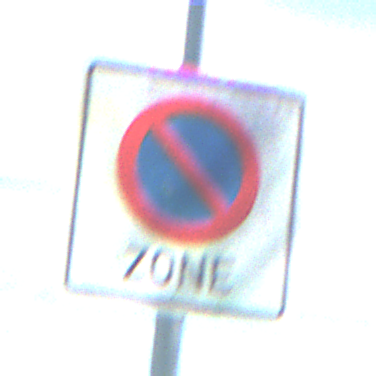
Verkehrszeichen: BeginnEingeschraenktesHalteverbotZone
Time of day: Midday
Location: Outdoor (Special)
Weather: PartlyCloudy
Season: NotSpecified
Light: Natural